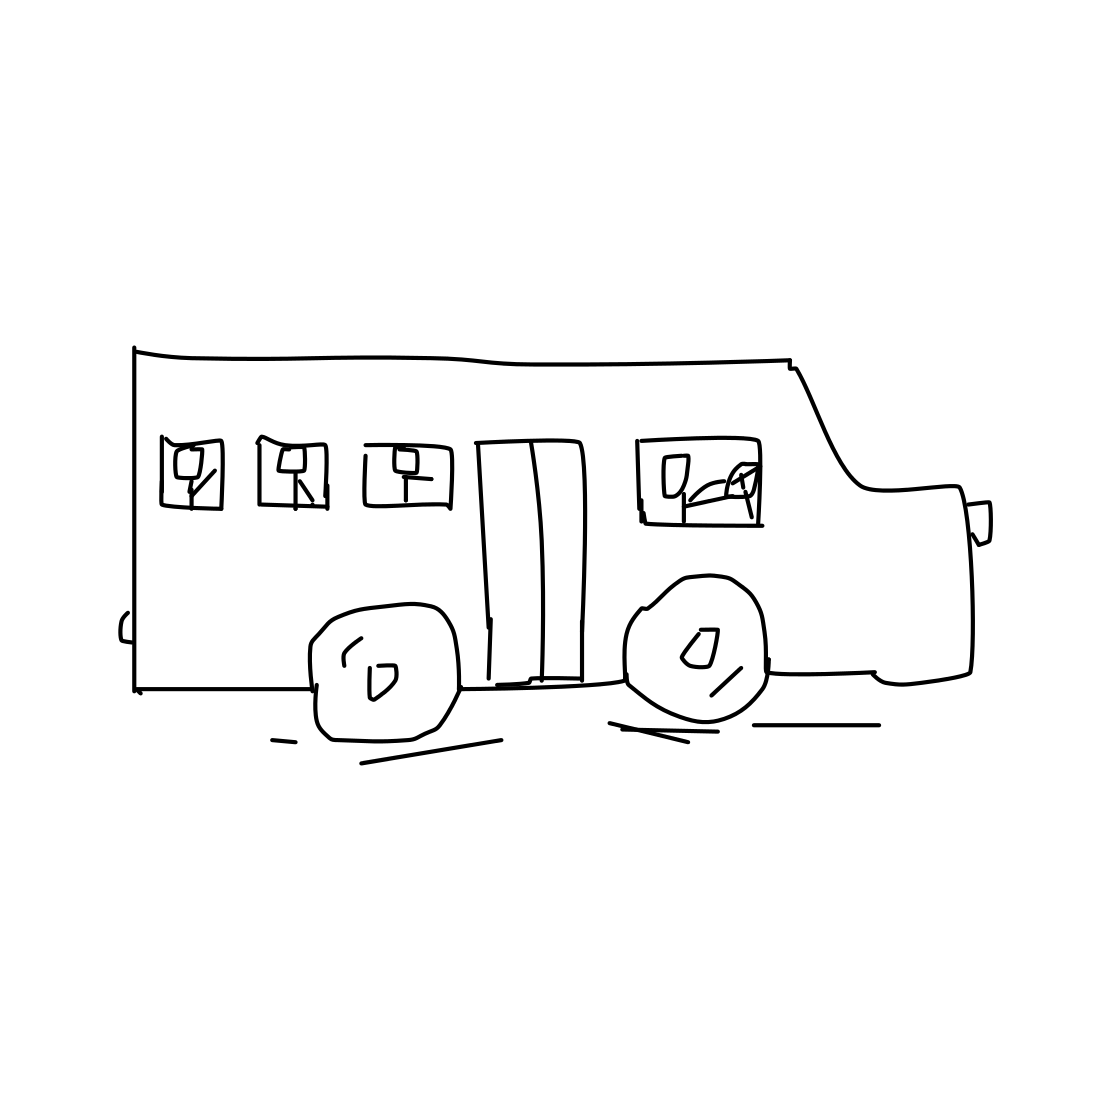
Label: bus